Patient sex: M
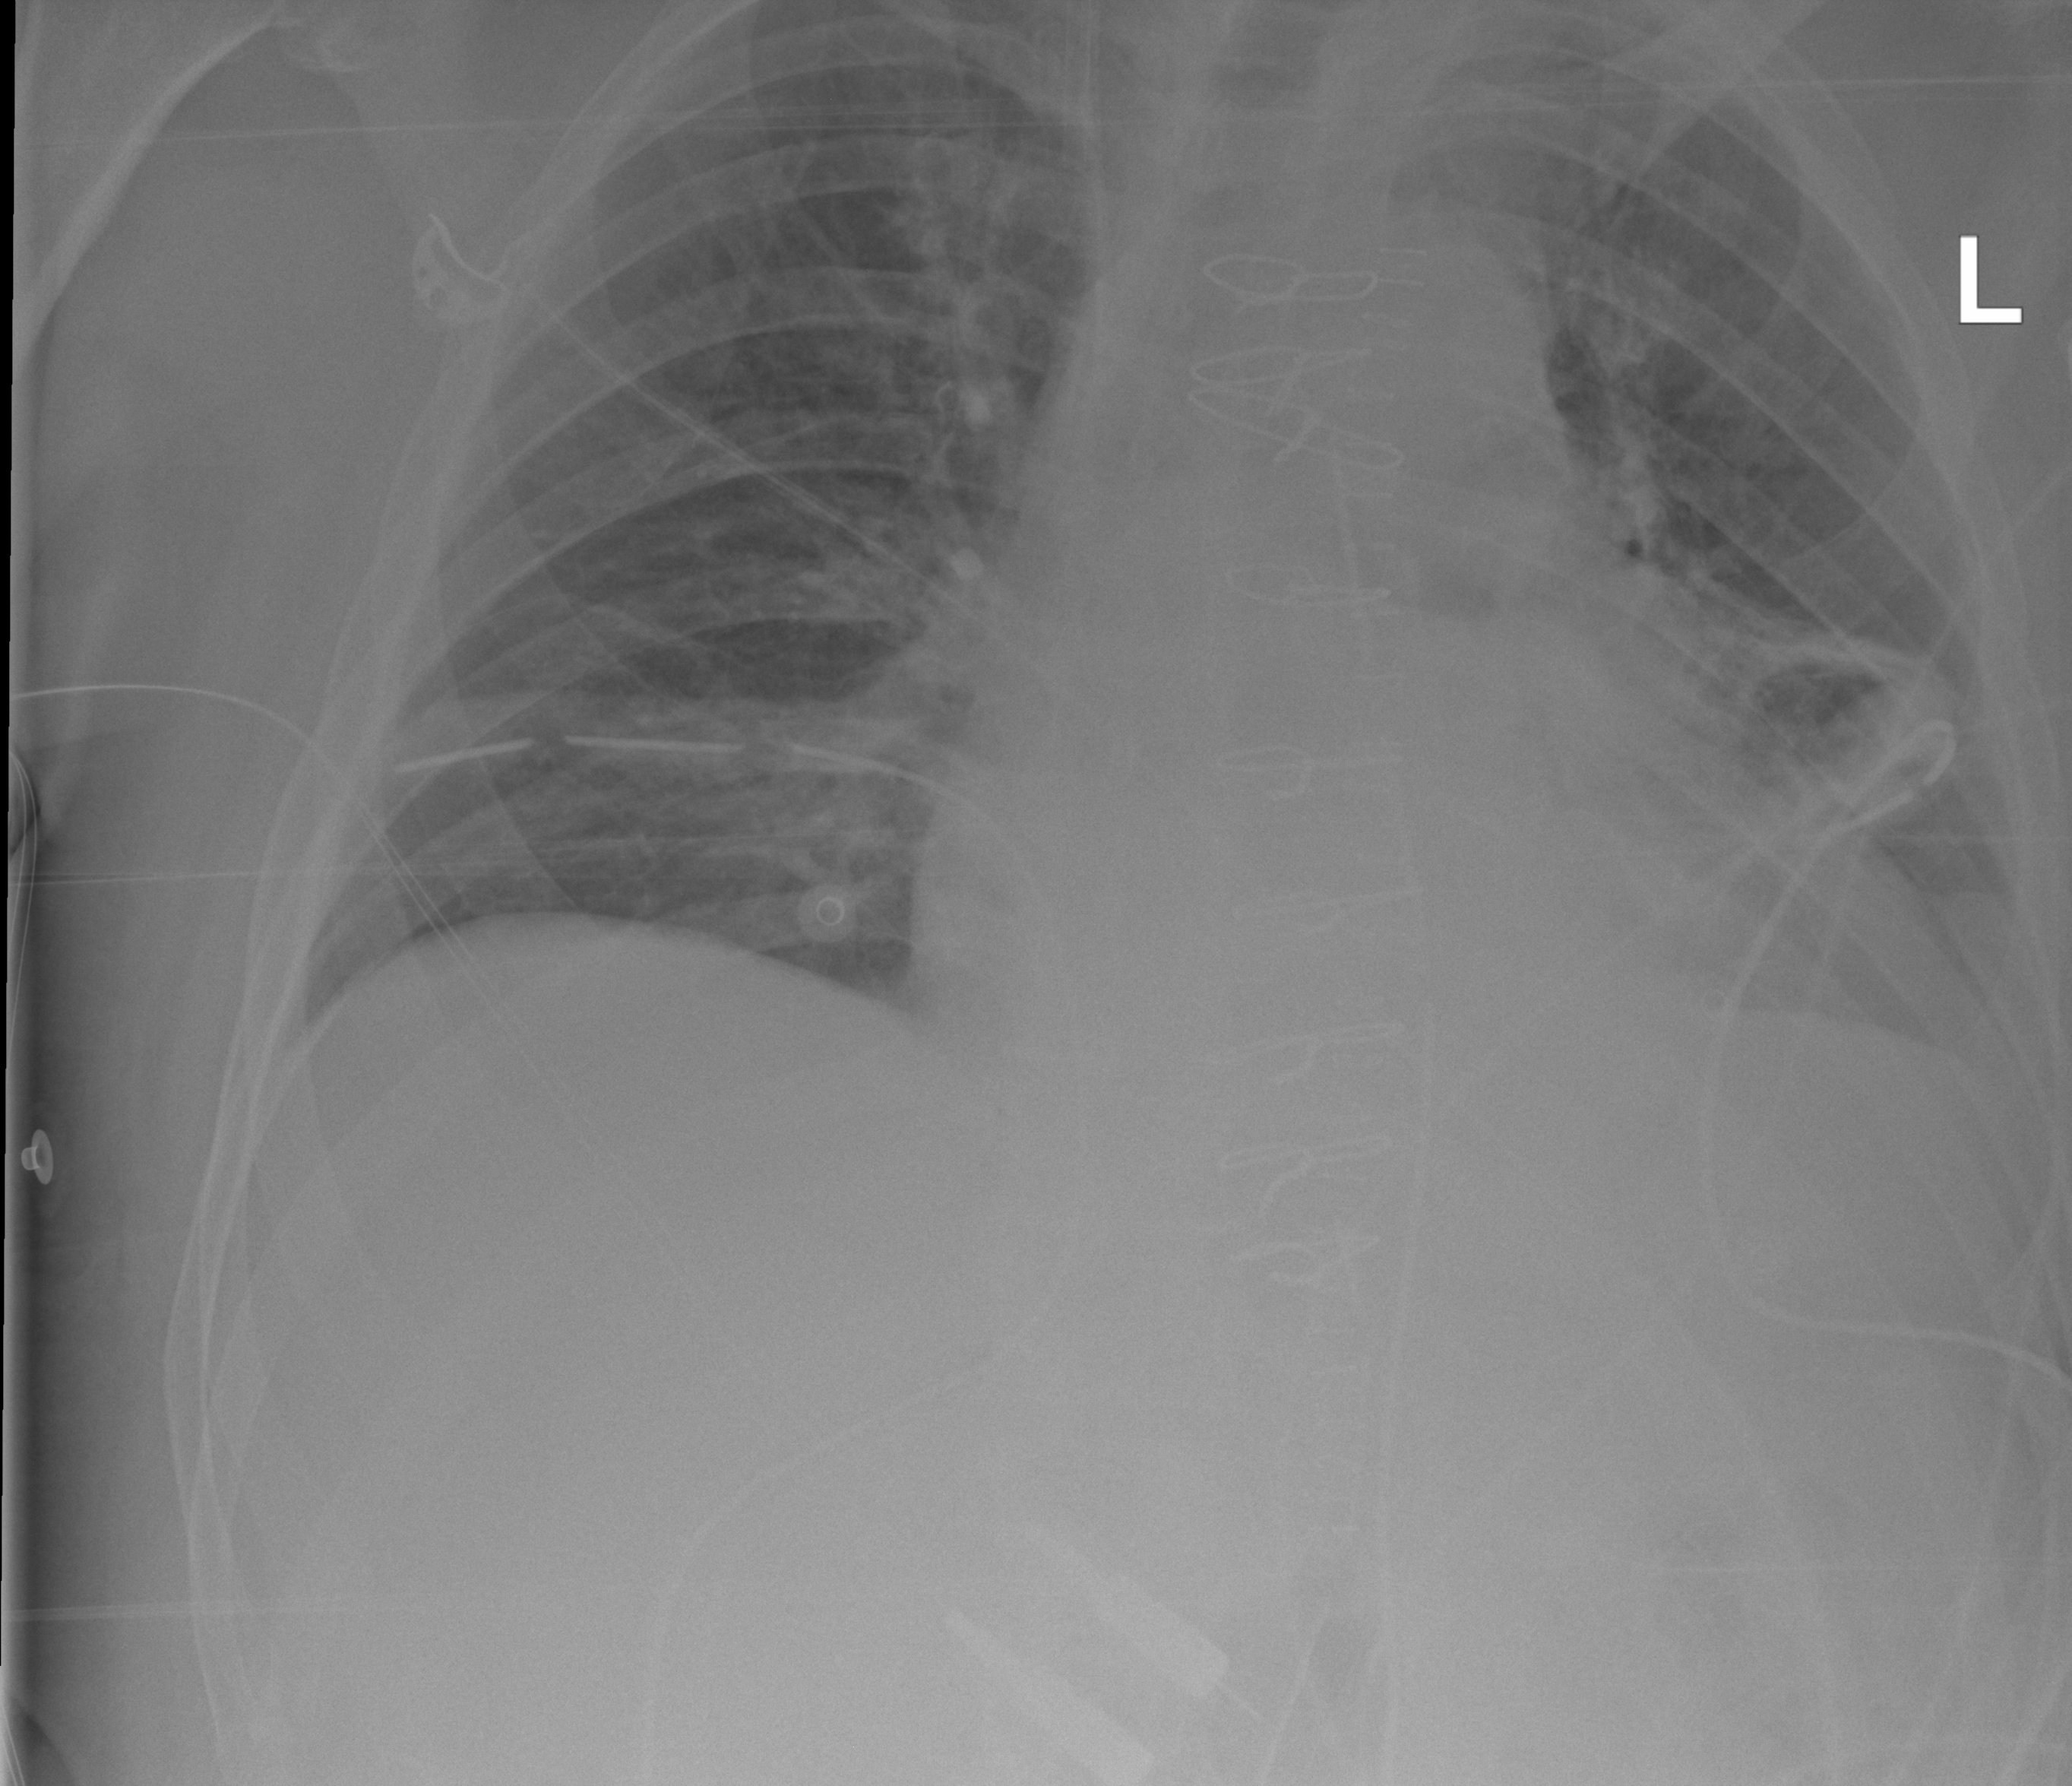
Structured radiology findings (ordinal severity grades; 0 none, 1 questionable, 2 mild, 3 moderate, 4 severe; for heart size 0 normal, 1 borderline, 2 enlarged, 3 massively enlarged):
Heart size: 2
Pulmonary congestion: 2
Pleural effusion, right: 0
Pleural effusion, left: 2
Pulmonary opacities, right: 0
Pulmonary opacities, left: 0
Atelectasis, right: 2
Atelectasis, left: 2